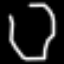
Label: octagon